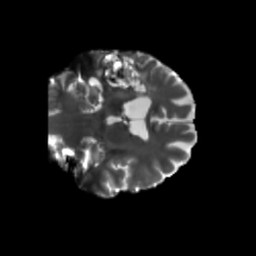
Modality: T2w
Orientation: coronal
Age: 54
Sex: male
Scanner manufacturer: siemens
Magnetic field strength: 3 T
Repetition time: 5.25 s
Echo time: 0.08 s